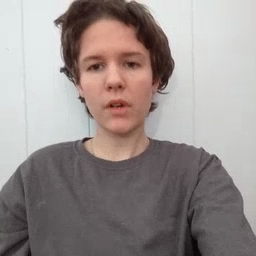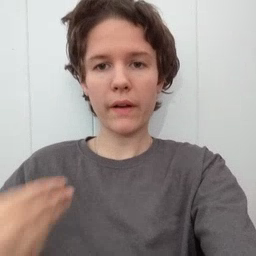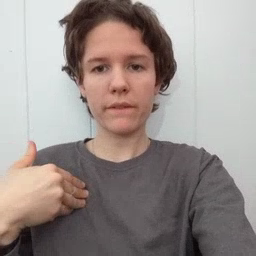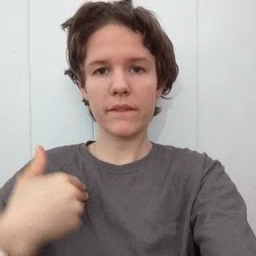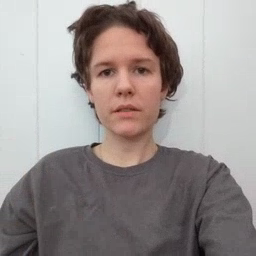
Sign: have